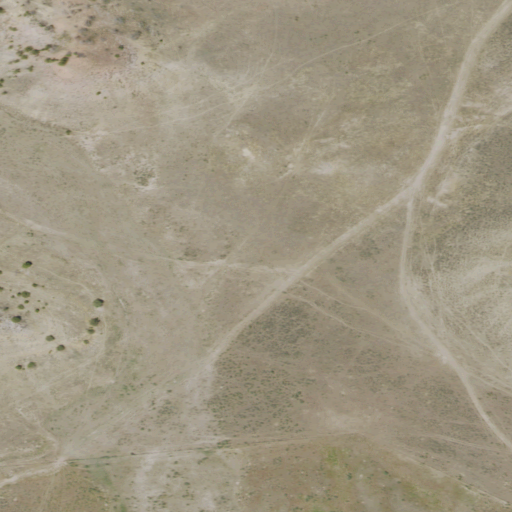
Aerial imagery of valley in Montana named Nelson Draw containing grassland and shrub